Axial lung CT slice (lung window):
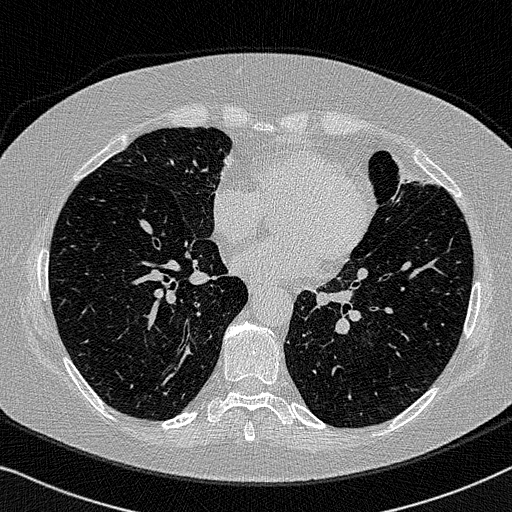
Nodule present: no